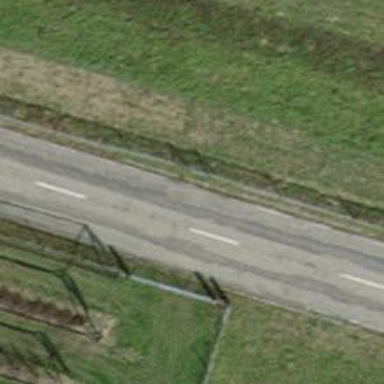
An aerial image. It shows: Unclassified road with asphalt surface.